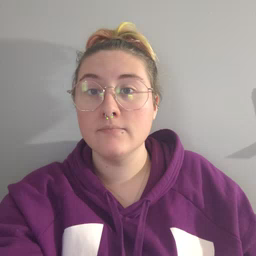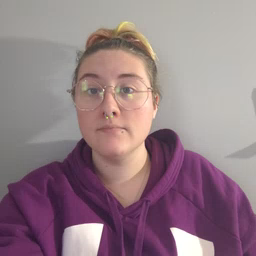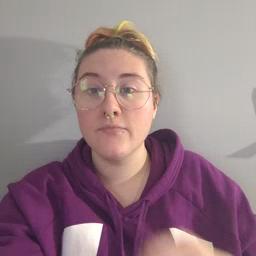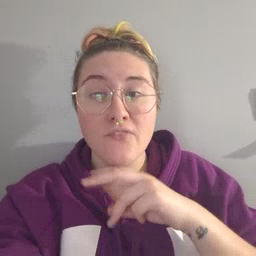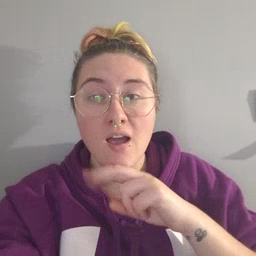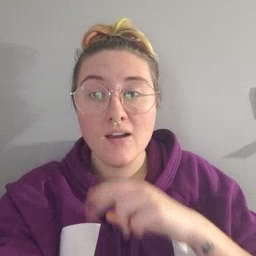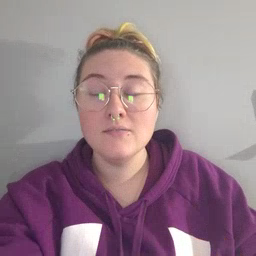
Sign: frog